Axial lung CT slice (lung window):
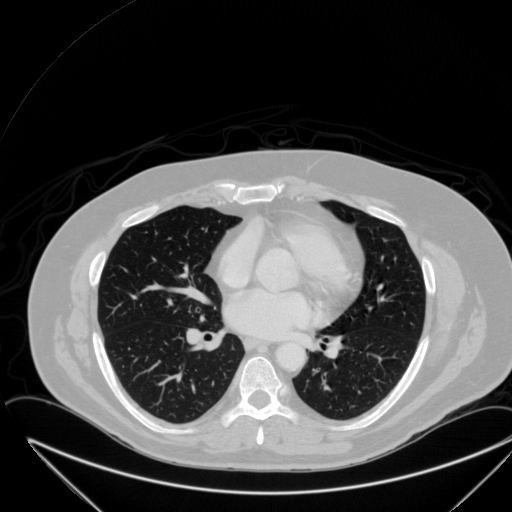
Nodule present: no